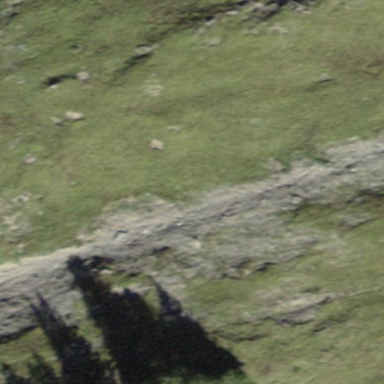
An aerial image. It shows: Natural scree.